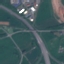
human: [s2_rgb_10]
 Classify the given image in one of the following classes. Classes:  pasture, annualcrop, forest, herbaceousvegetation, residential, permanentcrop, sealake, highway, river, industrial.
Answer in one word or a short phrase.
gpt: Highway